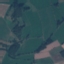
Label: Pasture